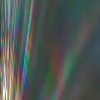
Label: sunburn